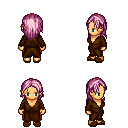
a pixel art fantasy rpg character, female body template, human, tanned skin, brown robe, red pants, pink long hairstyle, brown slippers, four views (front, back, left, right), 2x2 character sprite sheet, small pixel art, hard edges, no anti-aliasing